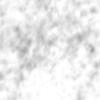
Label: no_change